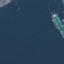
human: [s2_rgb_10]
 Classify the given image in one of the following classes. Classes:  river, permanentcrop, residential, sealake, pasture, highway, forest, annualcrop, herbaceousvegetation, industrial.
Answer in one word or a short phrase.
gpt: SeaLake